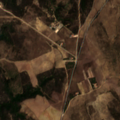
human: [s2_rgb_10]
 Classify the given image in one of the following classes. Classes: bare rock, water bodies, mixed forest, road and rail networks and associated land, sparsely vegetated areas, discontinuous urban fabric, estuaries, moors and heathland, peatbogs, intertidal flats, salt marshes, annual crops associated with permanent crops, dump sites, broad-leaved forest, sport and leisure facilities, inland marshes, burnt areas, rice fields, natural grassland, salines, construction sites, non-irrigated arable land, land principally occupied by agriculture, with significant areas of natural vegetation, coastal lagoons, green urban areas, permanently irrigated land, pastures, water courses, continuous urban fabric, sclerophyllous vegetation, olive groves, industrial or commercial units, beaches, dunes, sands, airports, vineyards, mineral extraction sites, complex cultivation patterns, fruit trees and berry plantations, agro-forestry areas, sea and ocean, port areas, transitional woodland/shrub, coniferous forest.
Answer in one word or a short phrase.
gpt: non-irrigated arable land, pastures, coniferous forest, sclerophyllous vegetation